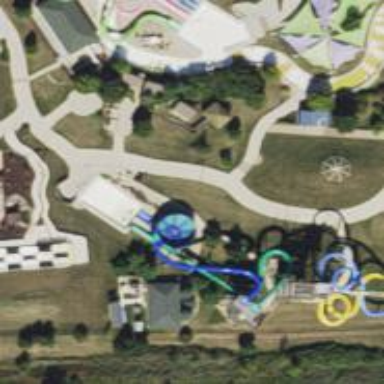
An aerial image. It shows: Water slide attraction.